Interaction volume radius: 5 \u00c5
Interaction volume height: 25 \u00c5
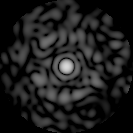
Disorder parameter: 0.841